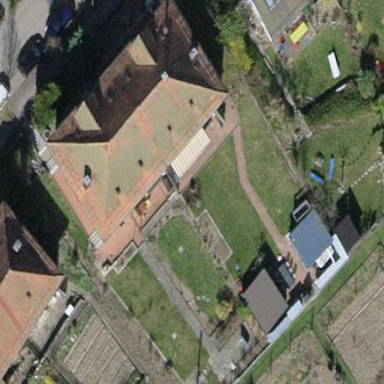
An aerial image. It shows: Building with tile roof.